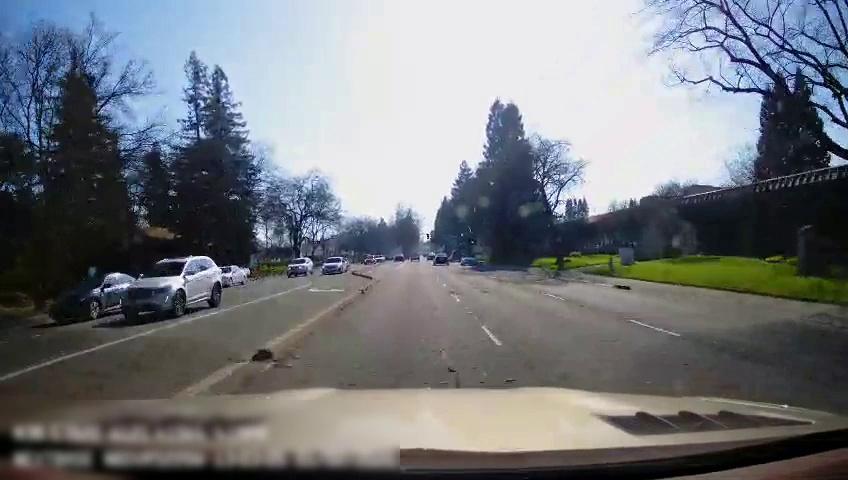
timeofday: Day
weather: Sunny
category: Drivable Space
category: Vehicles | Car
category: Vehicles | SUV
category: Vehicles | Car
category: Vehicles | SUV
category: Vehicles | SUV
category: Vehicles | Car
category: Vehicles | Car
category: Vehicles | Car
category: Vehicles | Car
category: Lanes | Opposite Lane
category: Lanes | Current Lane
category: Lanes | Current Lane
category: Lanes | Current Lane